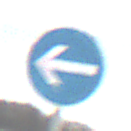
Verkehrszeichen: VorgeschriebeneFahrtrichtungHierLinks
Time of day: MorningAfternoon
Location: Outdoor (Nature)
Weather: Overcast
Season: Winter
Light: Natural